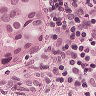
Metastatic tissue present: yes